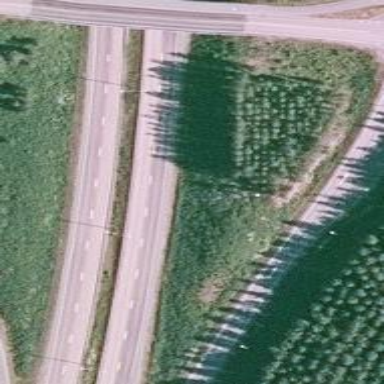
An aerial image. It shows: Trunk highway.